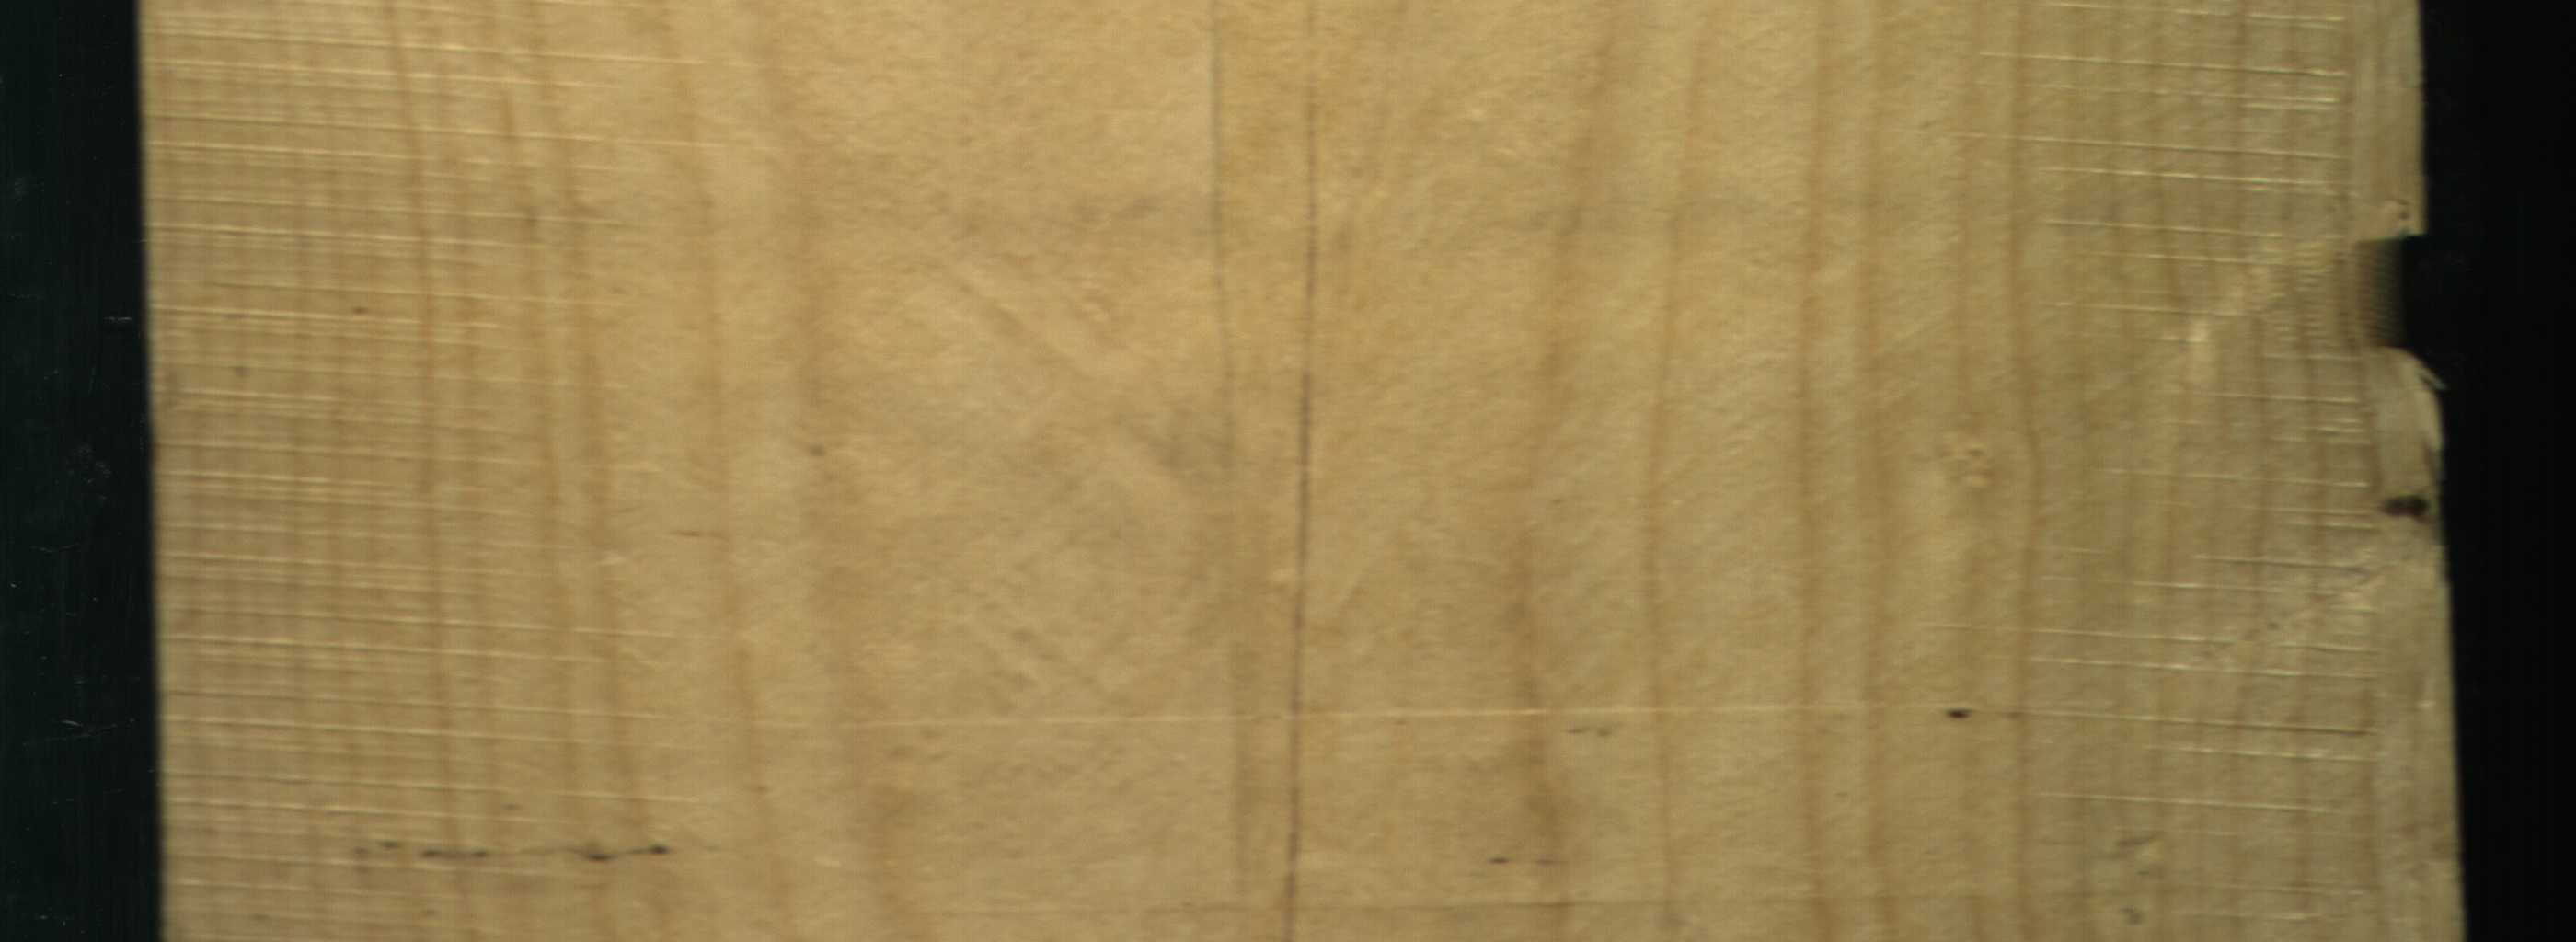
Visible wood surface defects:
Crack